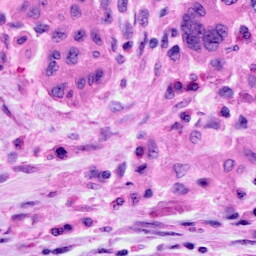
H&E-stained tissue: Cervix